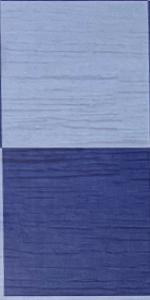
Label: Empty